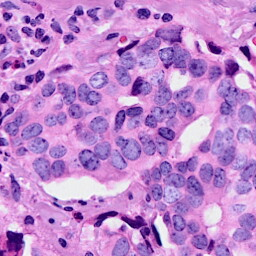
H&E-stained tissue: Breast